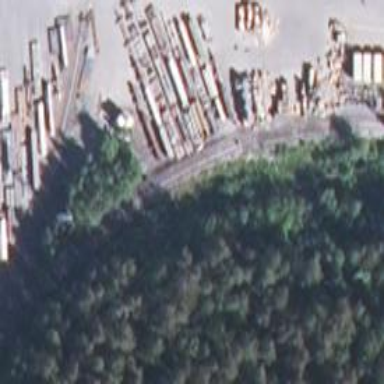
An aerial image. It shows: Railway spur service.